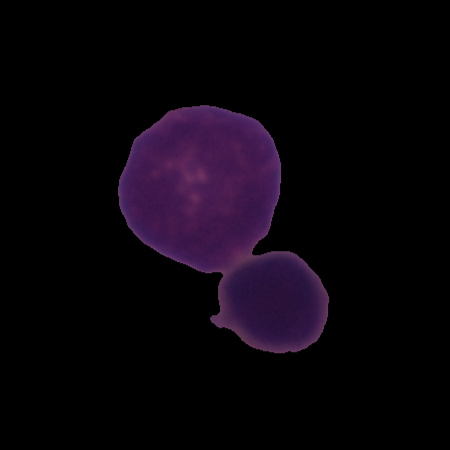
Label: healthy